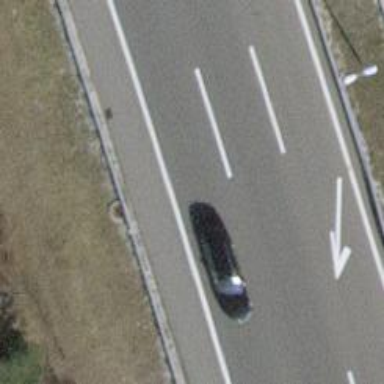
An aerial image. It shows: Asphalt motorway.